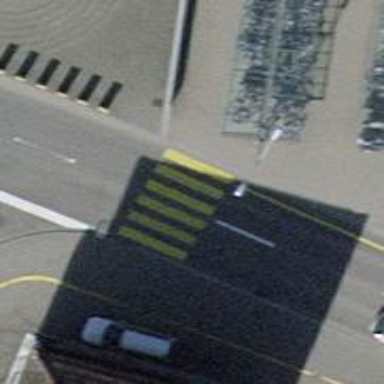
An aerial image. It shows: Uncontrolled and marked road crossing.